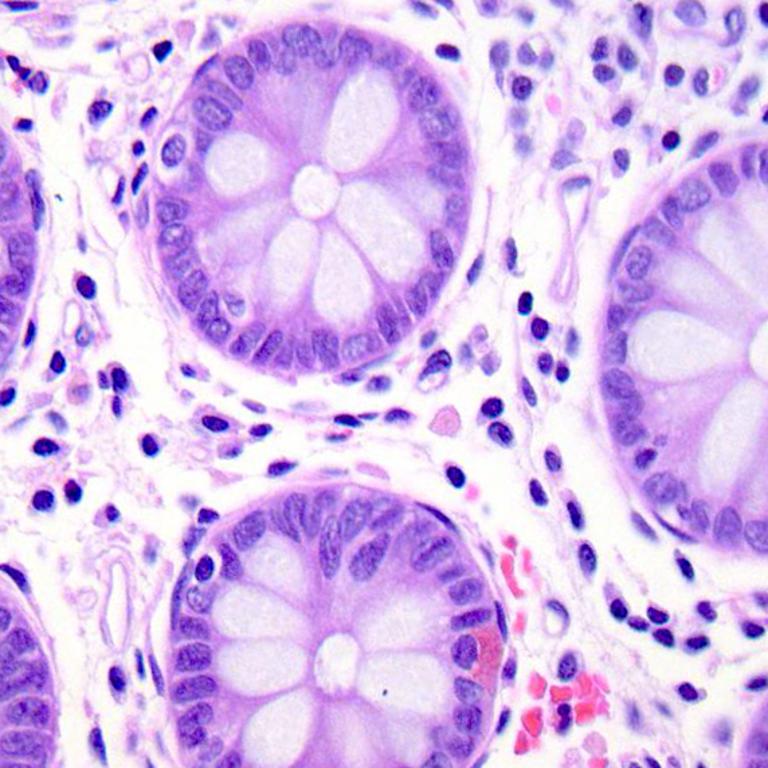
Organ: colon
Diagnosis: benign